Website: home-depot
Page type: store-pickup
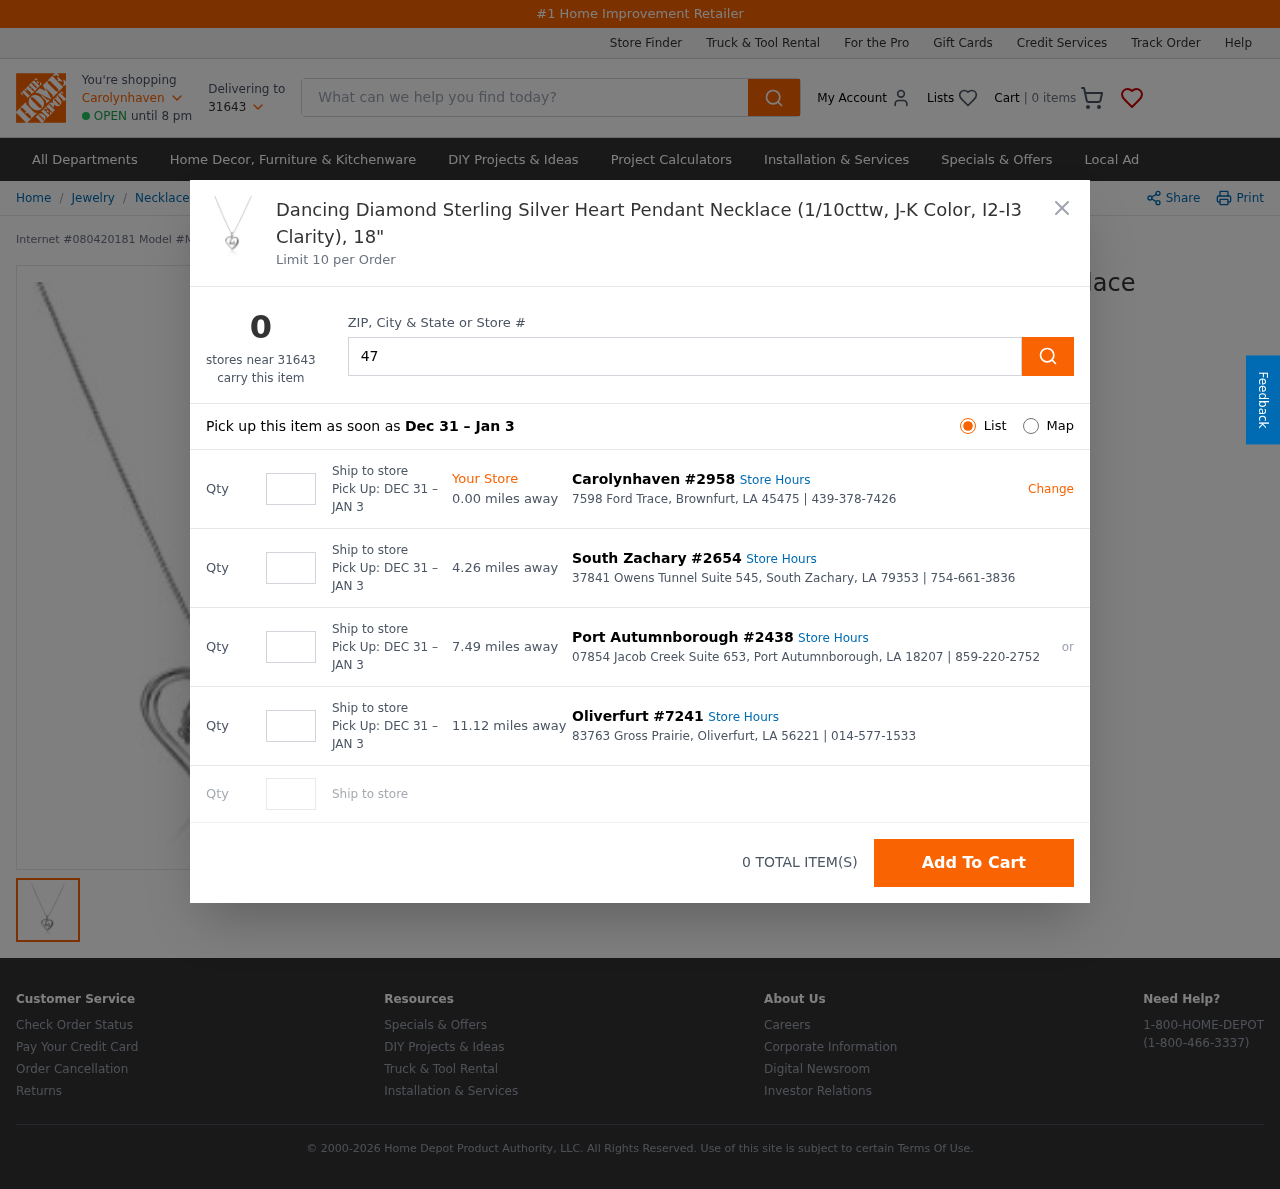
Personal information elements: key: PII_CITY
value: Carolynhaven
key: PII_LOCATION1_CITY_STATE_ZIP
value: Brownfurt, LA 45475
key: PII_LOCATION1_STREET
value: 7598 Ford Trace
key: PII_LOCATION2_CITY
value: South Zachary
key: PII_LOCATION2_CITY_STATE_ZIP
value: South Zachary, LA 79353
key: PII_LOCATION2_STREET
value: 37841 Owens Tunnel Suite 545
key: PII_LOCATION3_CITY
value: Port Autumnborough
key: PII_LOCATION3_CITY_STATE_ZIP
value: Port Autumnborough, LA 18207
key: PII_LOCATION3_STREET
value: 07854 Jacob Creek Suite 653
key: PII_LOCATION4_CITY
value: Oliverfurt
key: PII_LOCATION4_CITY_STATE_ZIP
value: Oliverfurt, LA 56221
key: PII_LOCATION4_STREET
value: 83763 Gross Prairie
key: PII_POSTCODE
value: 31643
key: PII_POSTCODE2
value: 47502
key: PII_LOCATION1_PHONE
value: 439-378-7426
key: PII_LOCATION2_PHONE
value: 754-661-3836
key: PII_LOCATION3_PHONE
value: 859-220-2752
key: PII_LOCATION4_PHONE
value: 014-577-1533
Product elements: key: PRODUCT1_BREADCRUMB
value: Jewelry
Necklaces
Sterling Silver Necklaces
Heart Pendants
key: PRODUCT1_NAME
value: Dancing Diamond Sterling Silver Heart Pendant Necklace (1/10cttw, J-K Color, I2-I3 Clarity), 18"
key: PRODUCT_INTERNET_NUMBER
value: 080420181
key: PRODUCT_MODEL_NUMBER
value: MW_OHW583191
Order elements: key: ORDER_NUM_ITEMS
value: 0
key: ORDER_PICKUP_DATE_RANGE
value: DEC 31 – JAN 3
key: ORDER_PICKUP_DATE_RANGE
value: Dec 31 – Jan 3
Search elements: key: HEADER_SEARCH
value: What can we help you find today?
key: SEARCH_STORE_LOCATION
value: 47502
Other elements: key: STORE1_DISTANCE
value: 0.00
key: STORE1_NUMBER
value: #2958
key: STORE2_DISTANCE
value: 4.26
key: STORE2_NUMBER
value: #2654
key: STORE3_DISTANCE
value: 7.49
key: STORE3_NUMBER
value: #2438
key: STORE4_DISTANCE
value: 11.12
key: STORE4_NUMBER
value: #7241